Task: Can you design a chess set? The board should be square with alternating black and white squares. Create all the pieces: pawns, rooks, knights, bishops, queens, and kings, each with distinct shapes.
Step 1952:
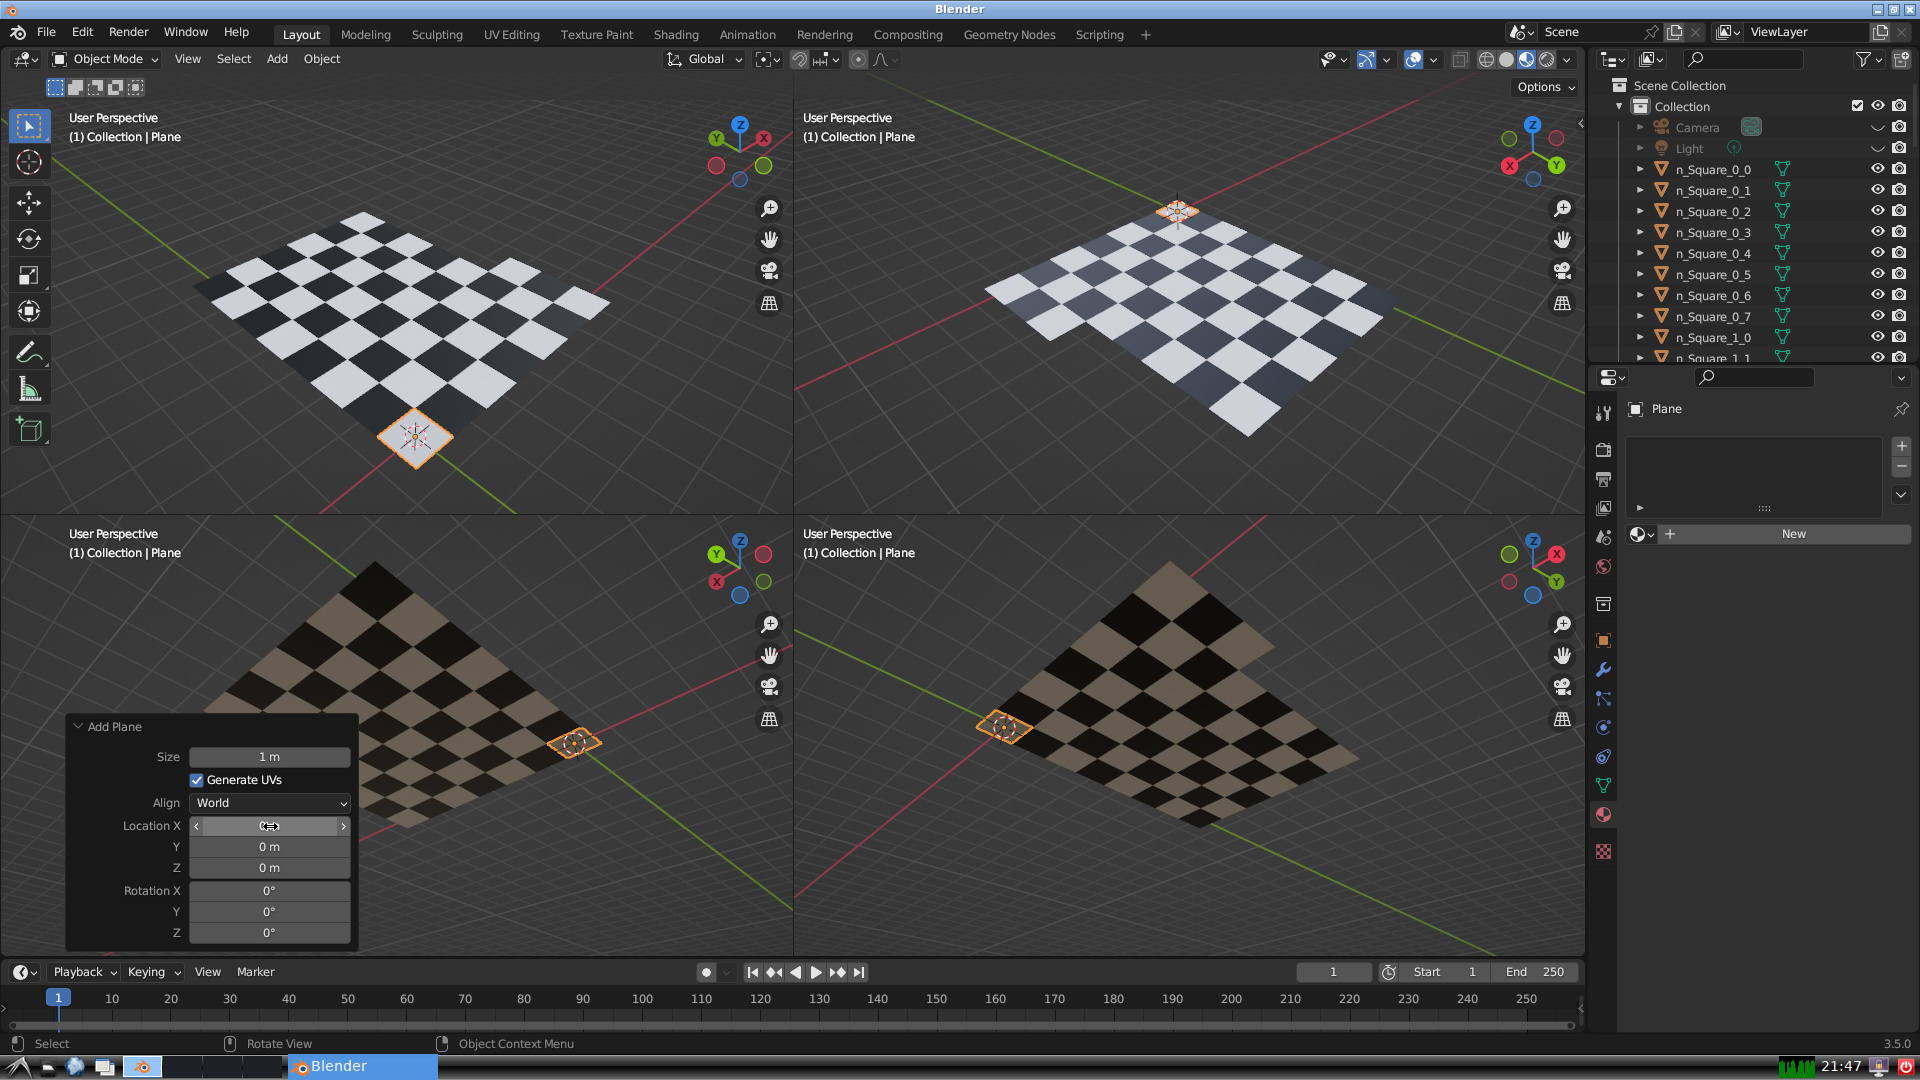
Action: click: no